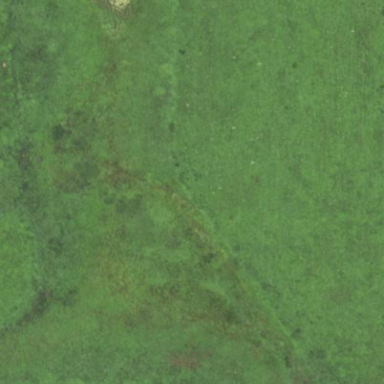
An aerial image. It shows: Wetland area characterized by wet meadow.